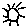
Label: sun